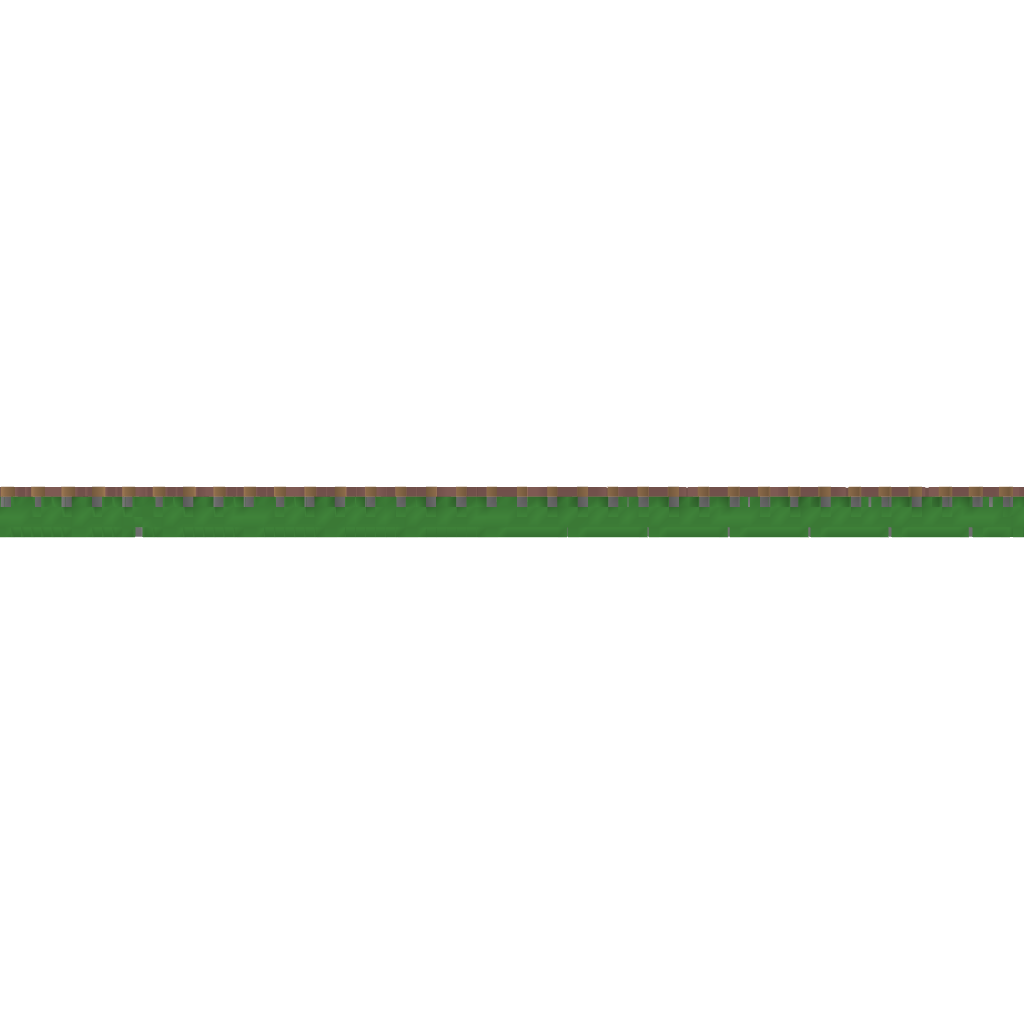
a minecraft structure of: Ancient Walkway(straight With Sewer) bad low quality